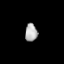
Tissue: lung
Cell type: Myeloid cells
Senescence score: 0.2334
Nuclear area (px): 211
Mean DAPI intensity: 175.095